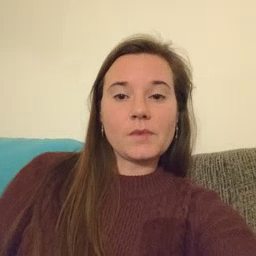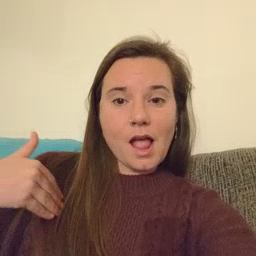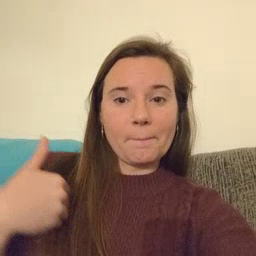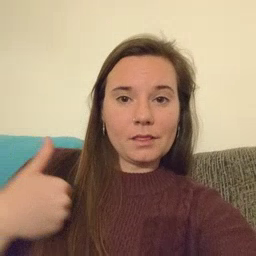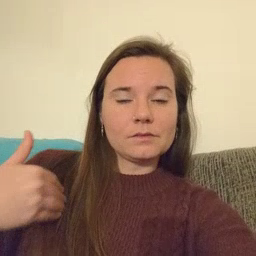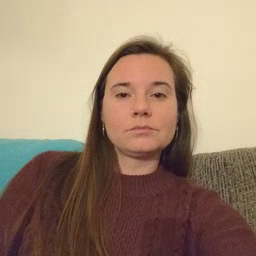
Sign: animal